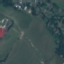
Label: Pasture